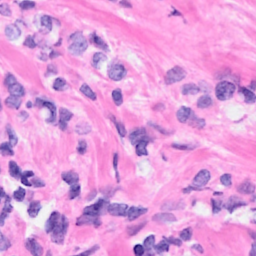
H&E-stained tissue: Breast